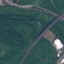
Label: Highway